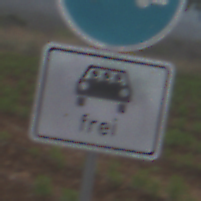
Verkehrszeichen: MehrfachbesetzePersonenkraftwagenFrei
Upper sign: Busssonderstreifen
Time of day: Midday
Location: Outdoor (Nature)
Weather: PartlyCloudy
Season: NotSpecified
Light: Natural